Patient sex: M
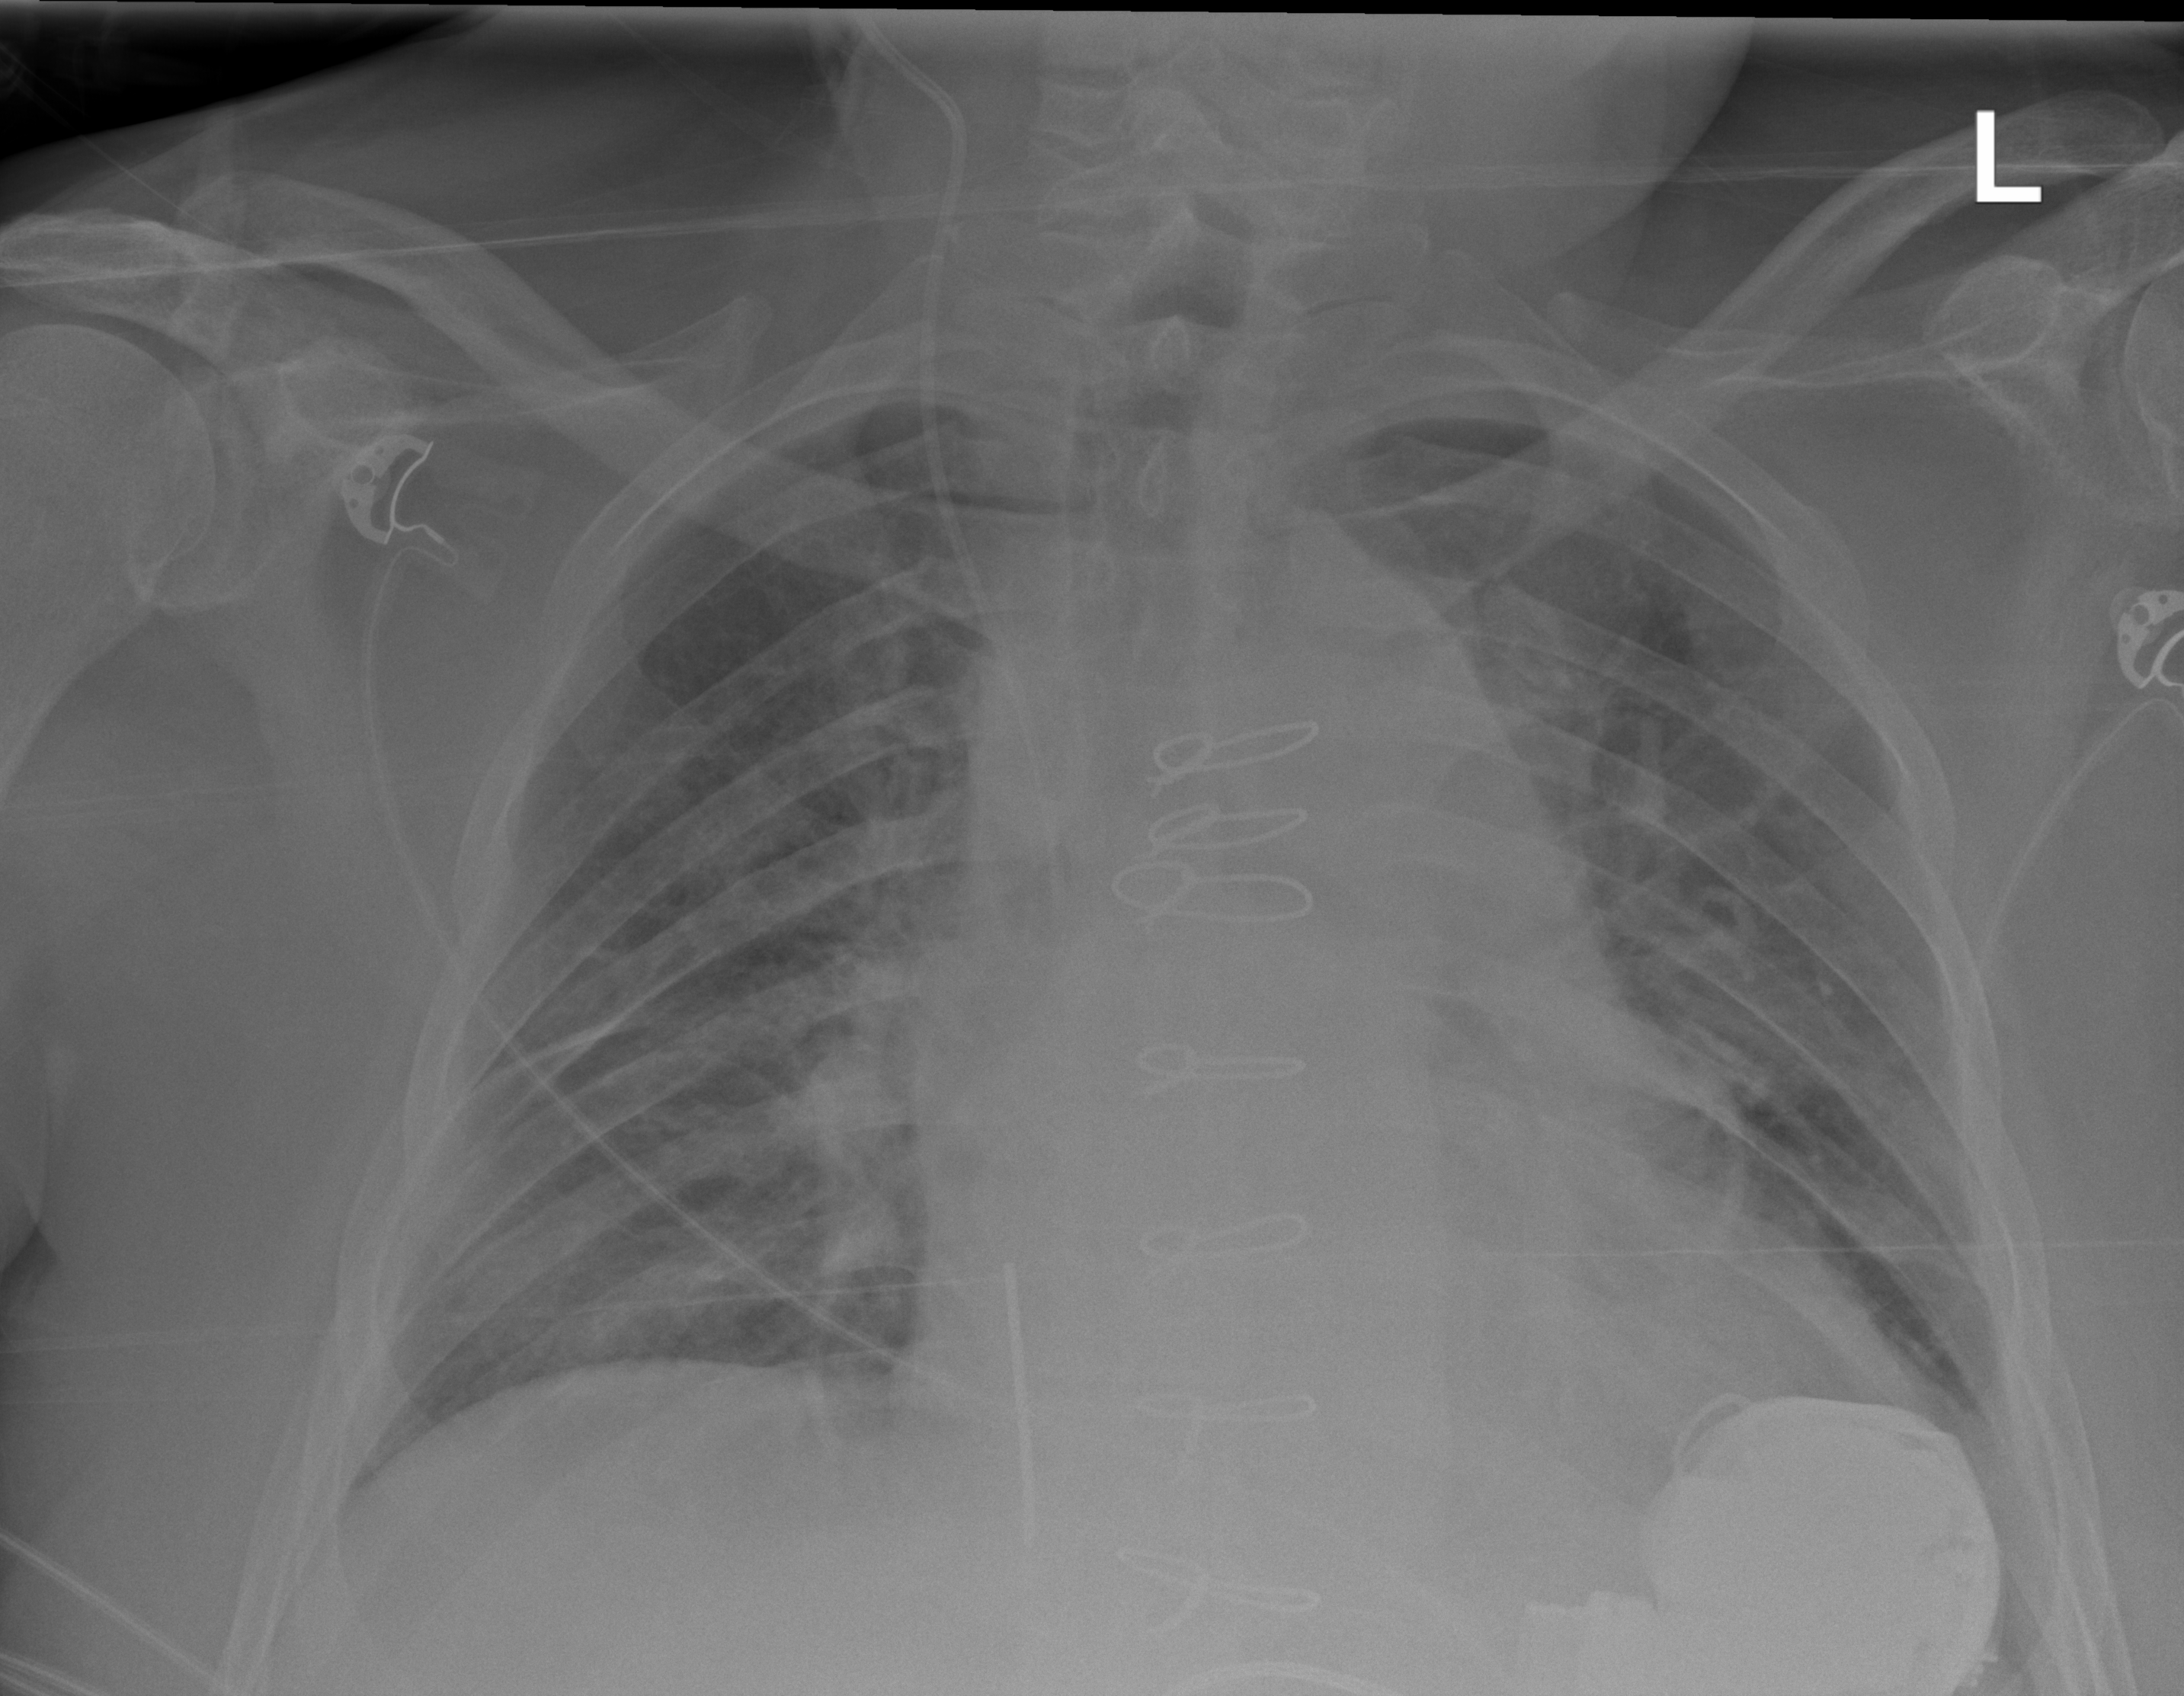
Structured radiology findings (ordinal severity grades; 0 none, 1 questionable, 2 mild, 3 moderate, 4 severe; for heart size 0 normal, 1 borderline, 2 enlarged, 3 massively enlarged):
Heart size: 2
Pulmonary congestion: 2
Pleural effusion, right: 0
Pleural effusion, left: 2
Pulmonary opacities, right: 1
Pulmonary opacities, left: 1
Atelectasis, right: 2
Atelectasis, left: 2